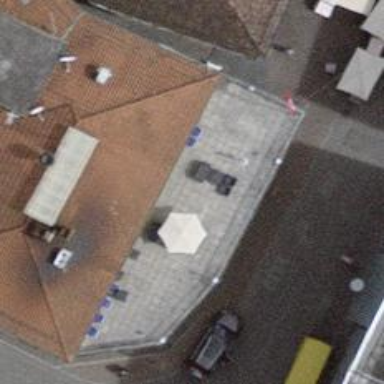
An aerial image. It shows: Restaurant.